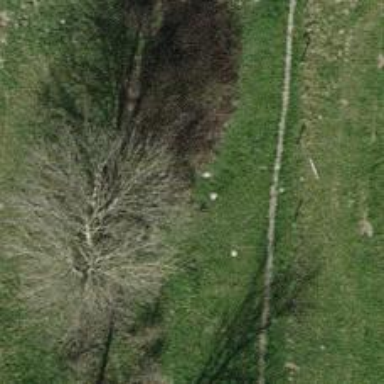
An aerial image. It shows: Beautiful tree in nature.